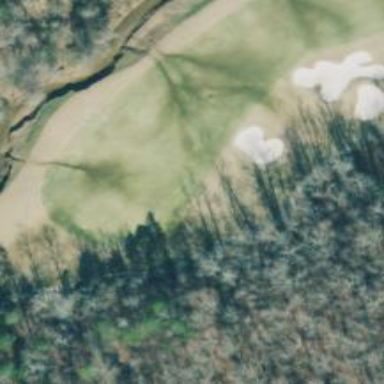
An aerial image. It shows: Path for both roads and golfers.